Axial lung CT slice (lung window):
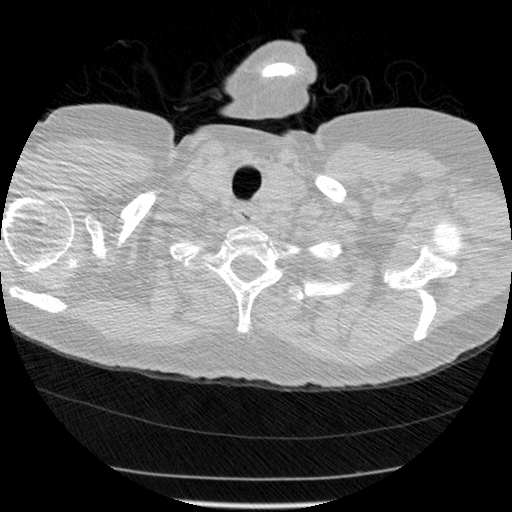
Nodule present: no